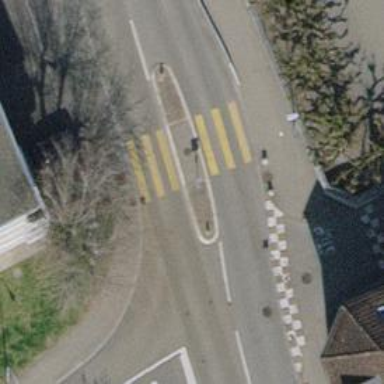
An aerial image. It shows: Kerb barrier.